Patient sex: M
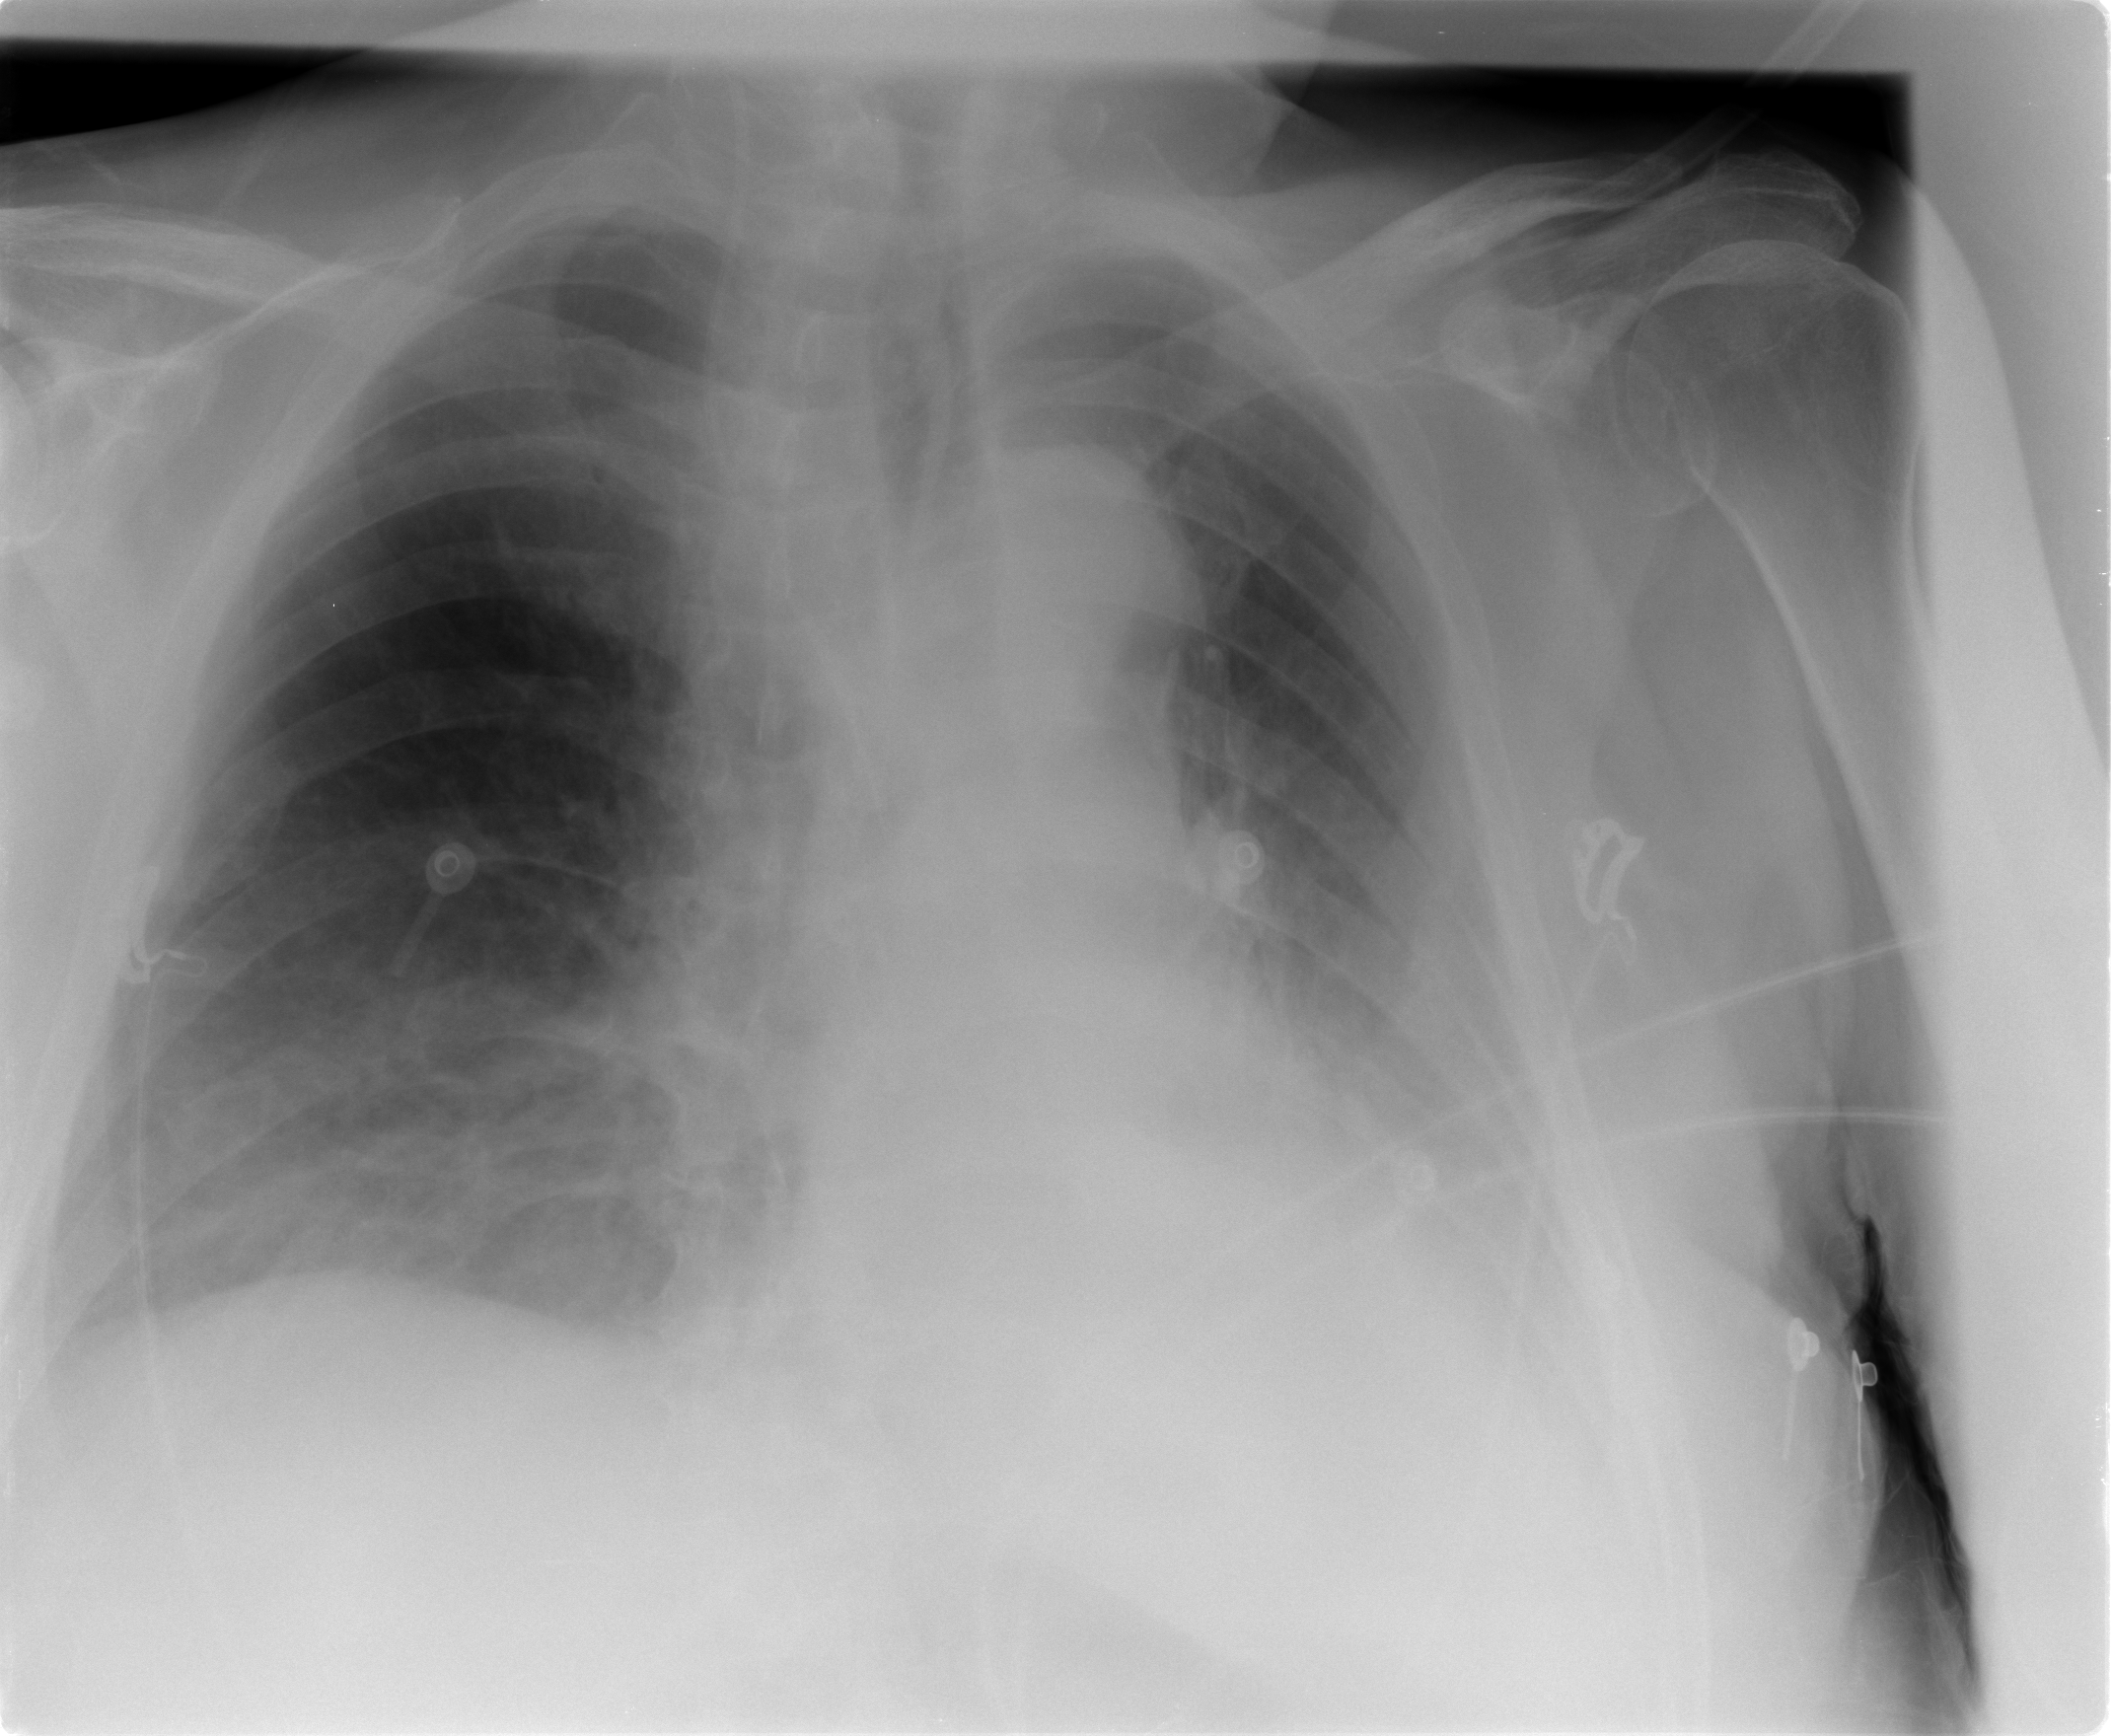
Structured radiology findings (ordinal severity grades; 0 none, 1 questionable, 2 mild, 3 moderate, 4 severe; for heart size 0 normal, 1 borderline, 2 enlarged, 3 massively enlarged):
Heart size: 0
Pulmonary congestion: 2
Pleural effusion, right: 0
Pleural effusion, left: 2
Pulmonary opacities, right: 1
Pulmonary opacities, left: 1
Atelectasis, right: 2
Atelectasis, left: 2